Question: I already know how to create shortcuts programmatically from my C# applications using 'IWshRuntimeLibrary' and 'WshShellClass'. Or I could use 'IShellLink'.
Now, if the user's PC is running Windows Vista or Windows 7, I would like to be able to set the property of that shortcut programmactically as well.

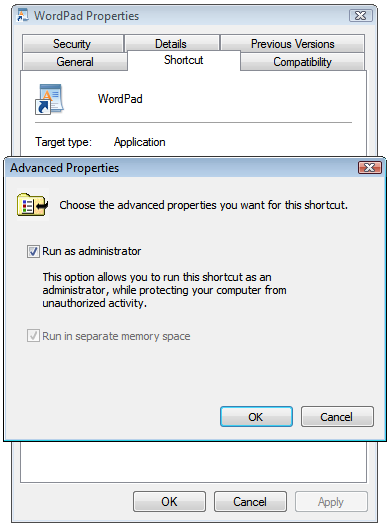
Answer: While Doug's answer is the correct solution to this problem, it is not the answer to this specific question...
To set that property on a .lnk, you need to use the <URL> for this